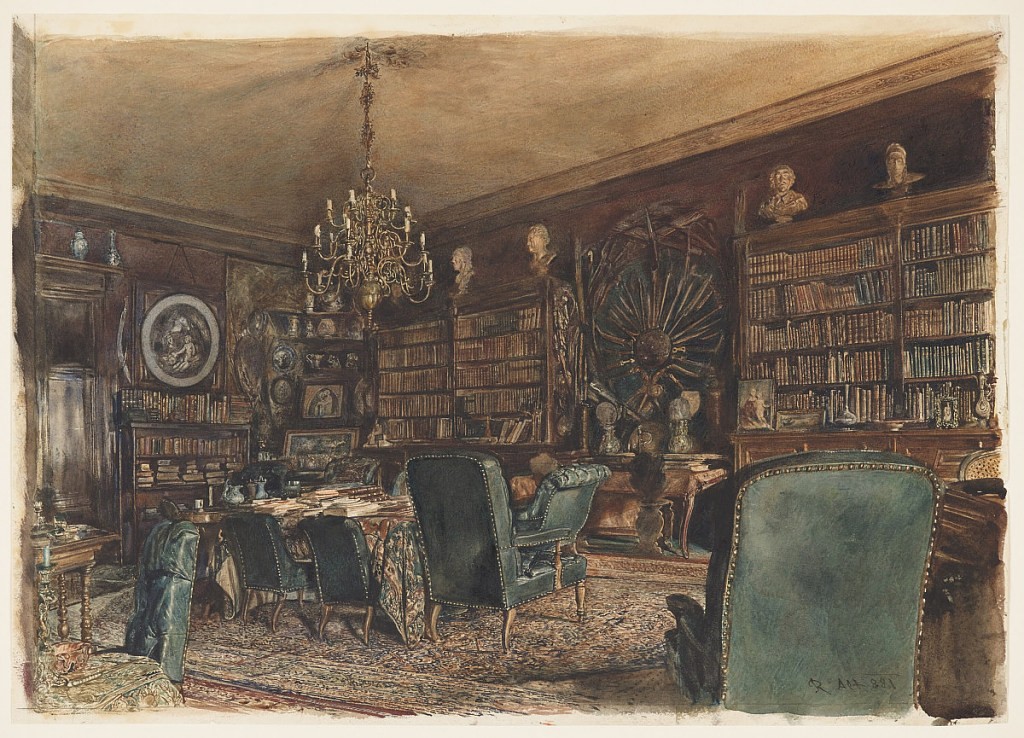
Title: The Library in the Apartment of Count Lanckoronski in Vienna, Riemergasse 8
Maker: Rudolf von Alt, Austrian, 1812 – 1905
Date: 1881
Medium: Brush and watercolor, gouache, graphite on white wove paper
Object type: Drawing
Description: The library of Count Lanckoronski reveals the scholarly interests of a wealthy nobleman.  The walls are lined with leatherbound volumes, antique sculptures, porcelains, silver objects, and hunting trophies.  The floor is covered by a Persian rug. Tufted armchairs in the Regency style are upholstered in dark green leather.  A large library table is covered with a patterned cloth; piles of books are placed on top.  A brass chandelier is hung, centered, above the table.